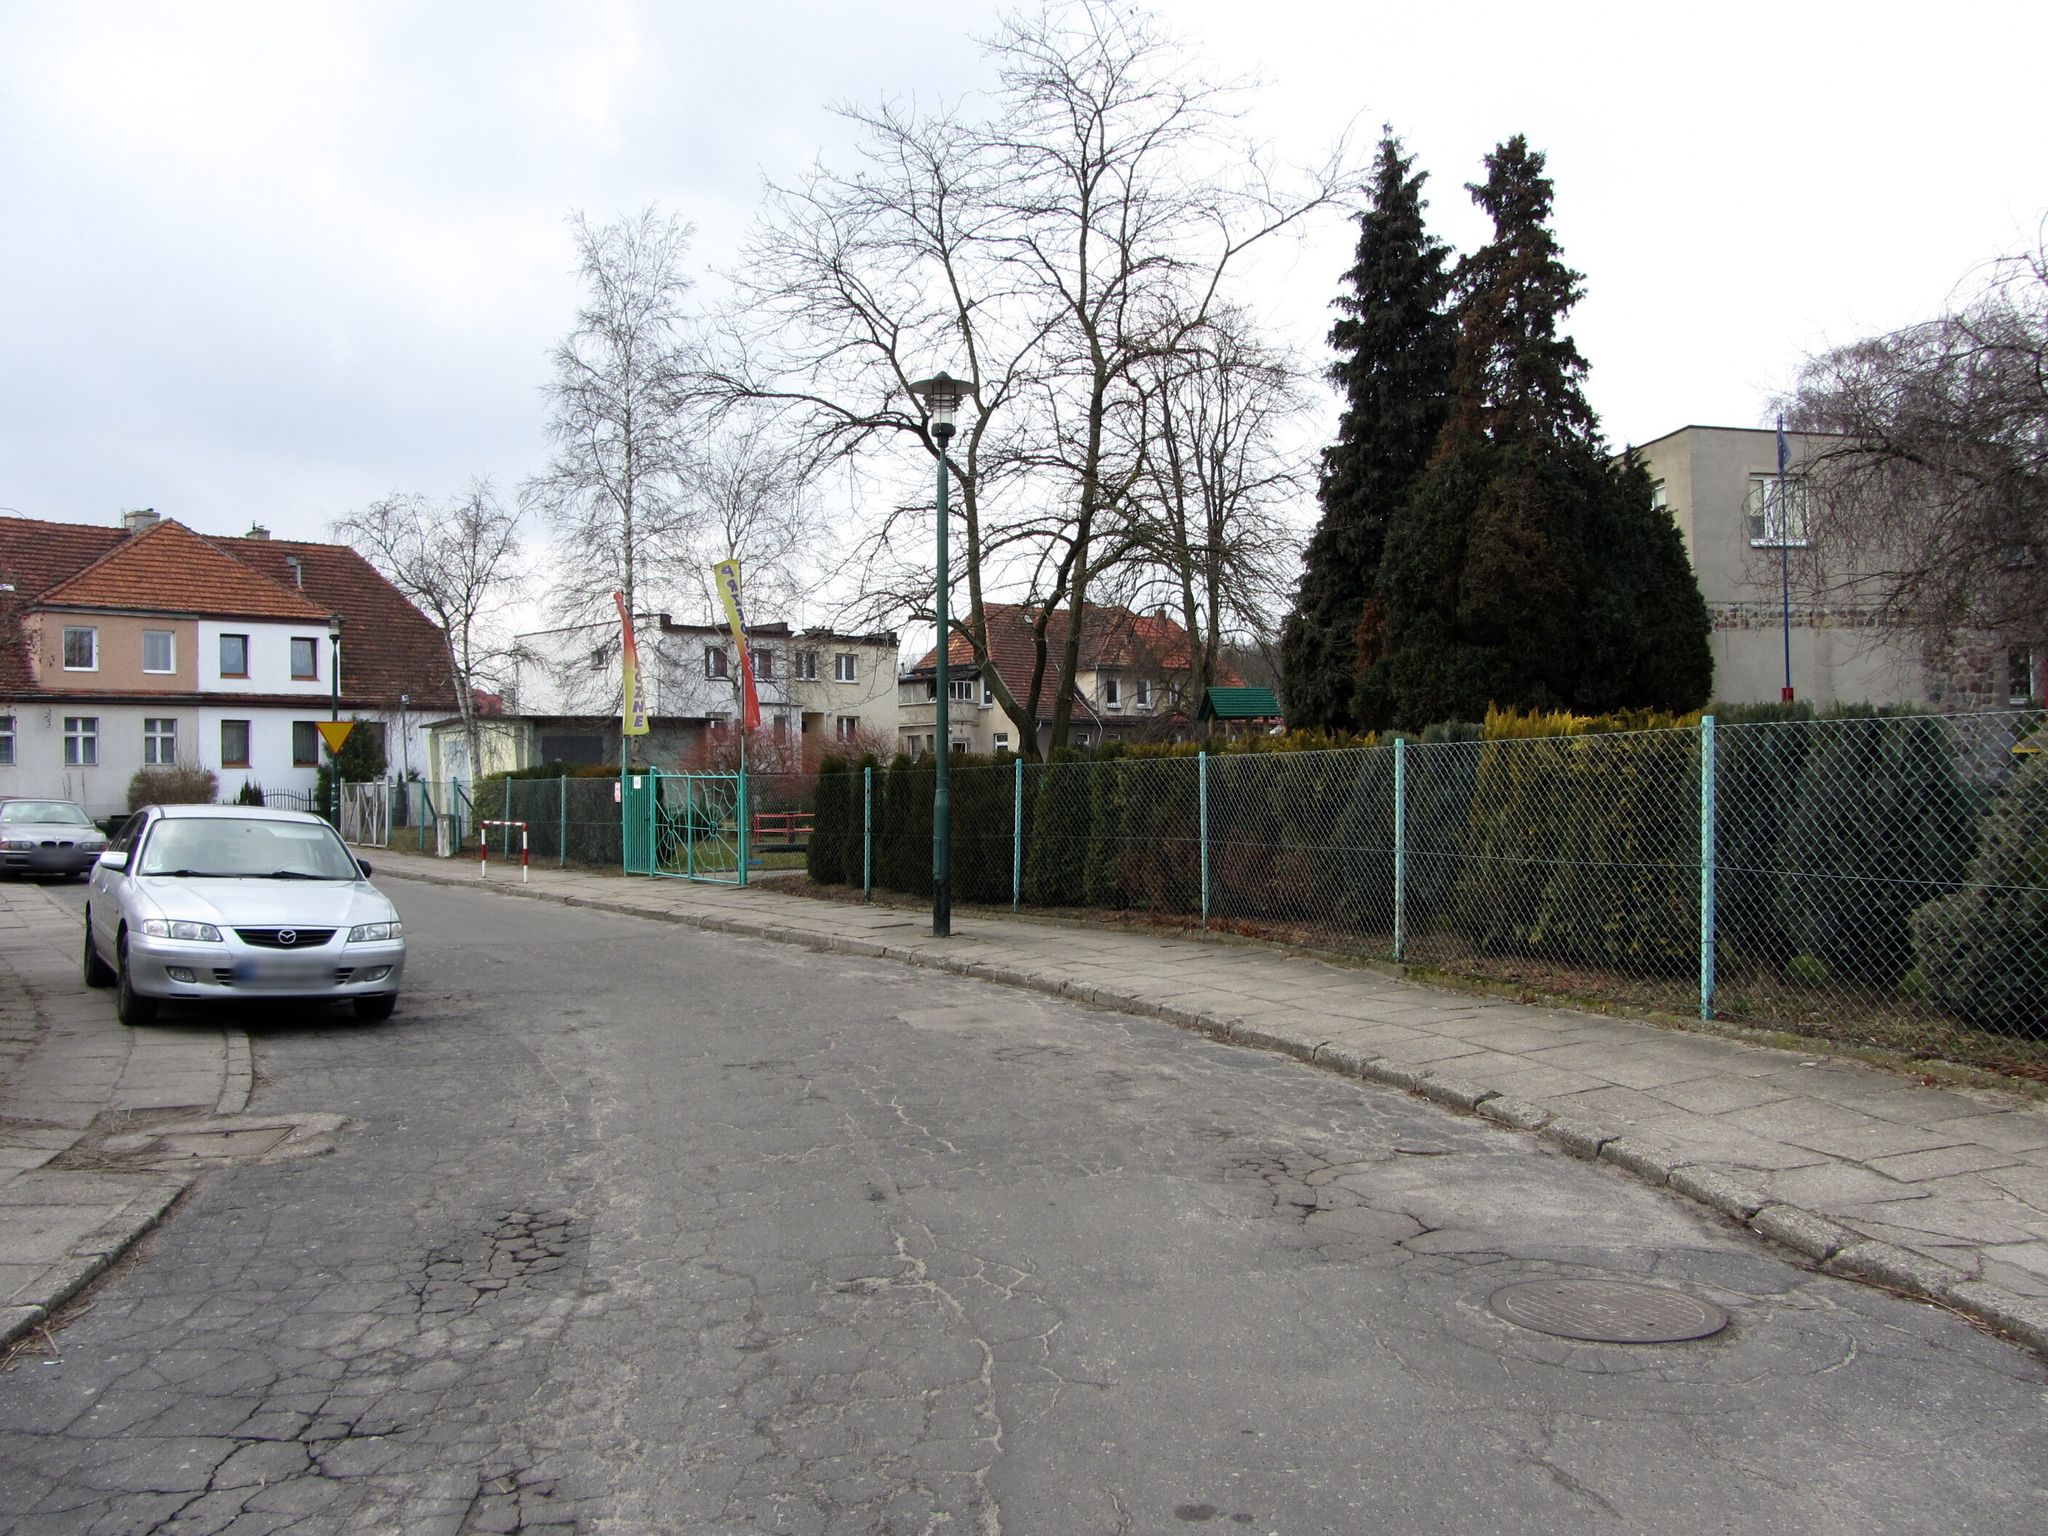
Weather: cloudy
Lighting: day
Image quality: good
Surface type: walking surface
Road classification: living_street
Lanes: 2
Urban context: dense urban cluster
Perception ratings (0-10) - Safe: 6.8, Lively: 3.8, Beautiful: 7.36, Boring: 4.1, Depressing: 4.38, Wealthy: 4.21